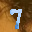
Label: 7